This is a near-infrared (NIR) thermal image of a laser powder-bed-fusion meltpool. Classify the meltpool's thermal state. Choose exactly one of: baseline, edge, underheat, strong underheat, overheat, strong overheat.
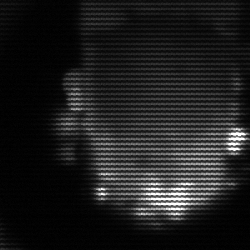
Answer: baseline